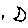
Label: moon